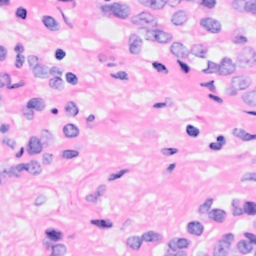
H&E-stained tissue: Breast